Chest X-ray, AP view. Patient: 73 years old, sex M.
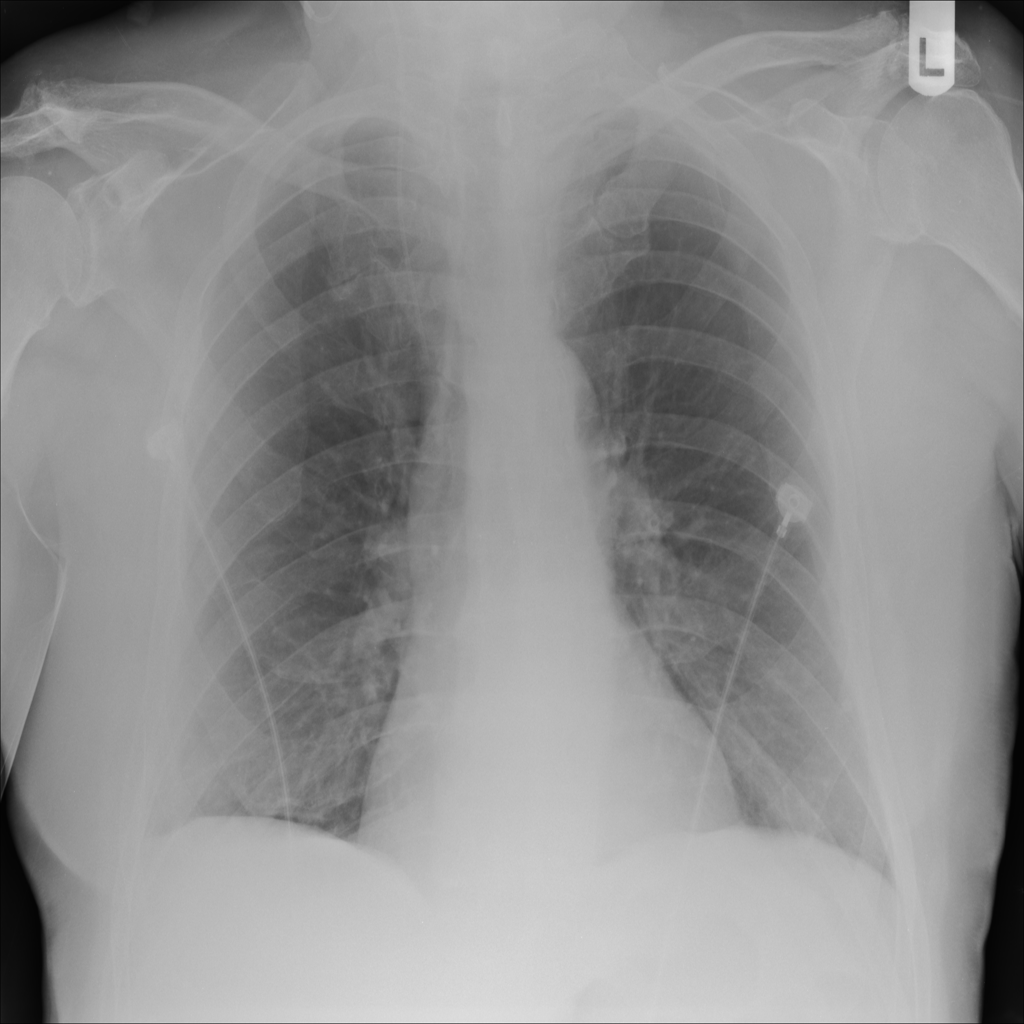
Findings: No Finding